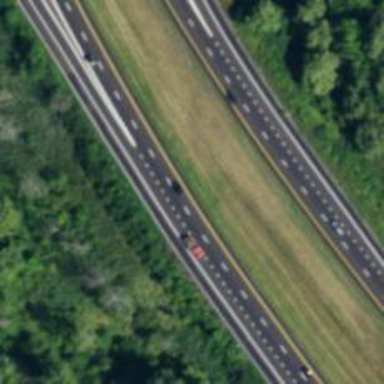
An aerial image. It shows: Asphalt motorway.